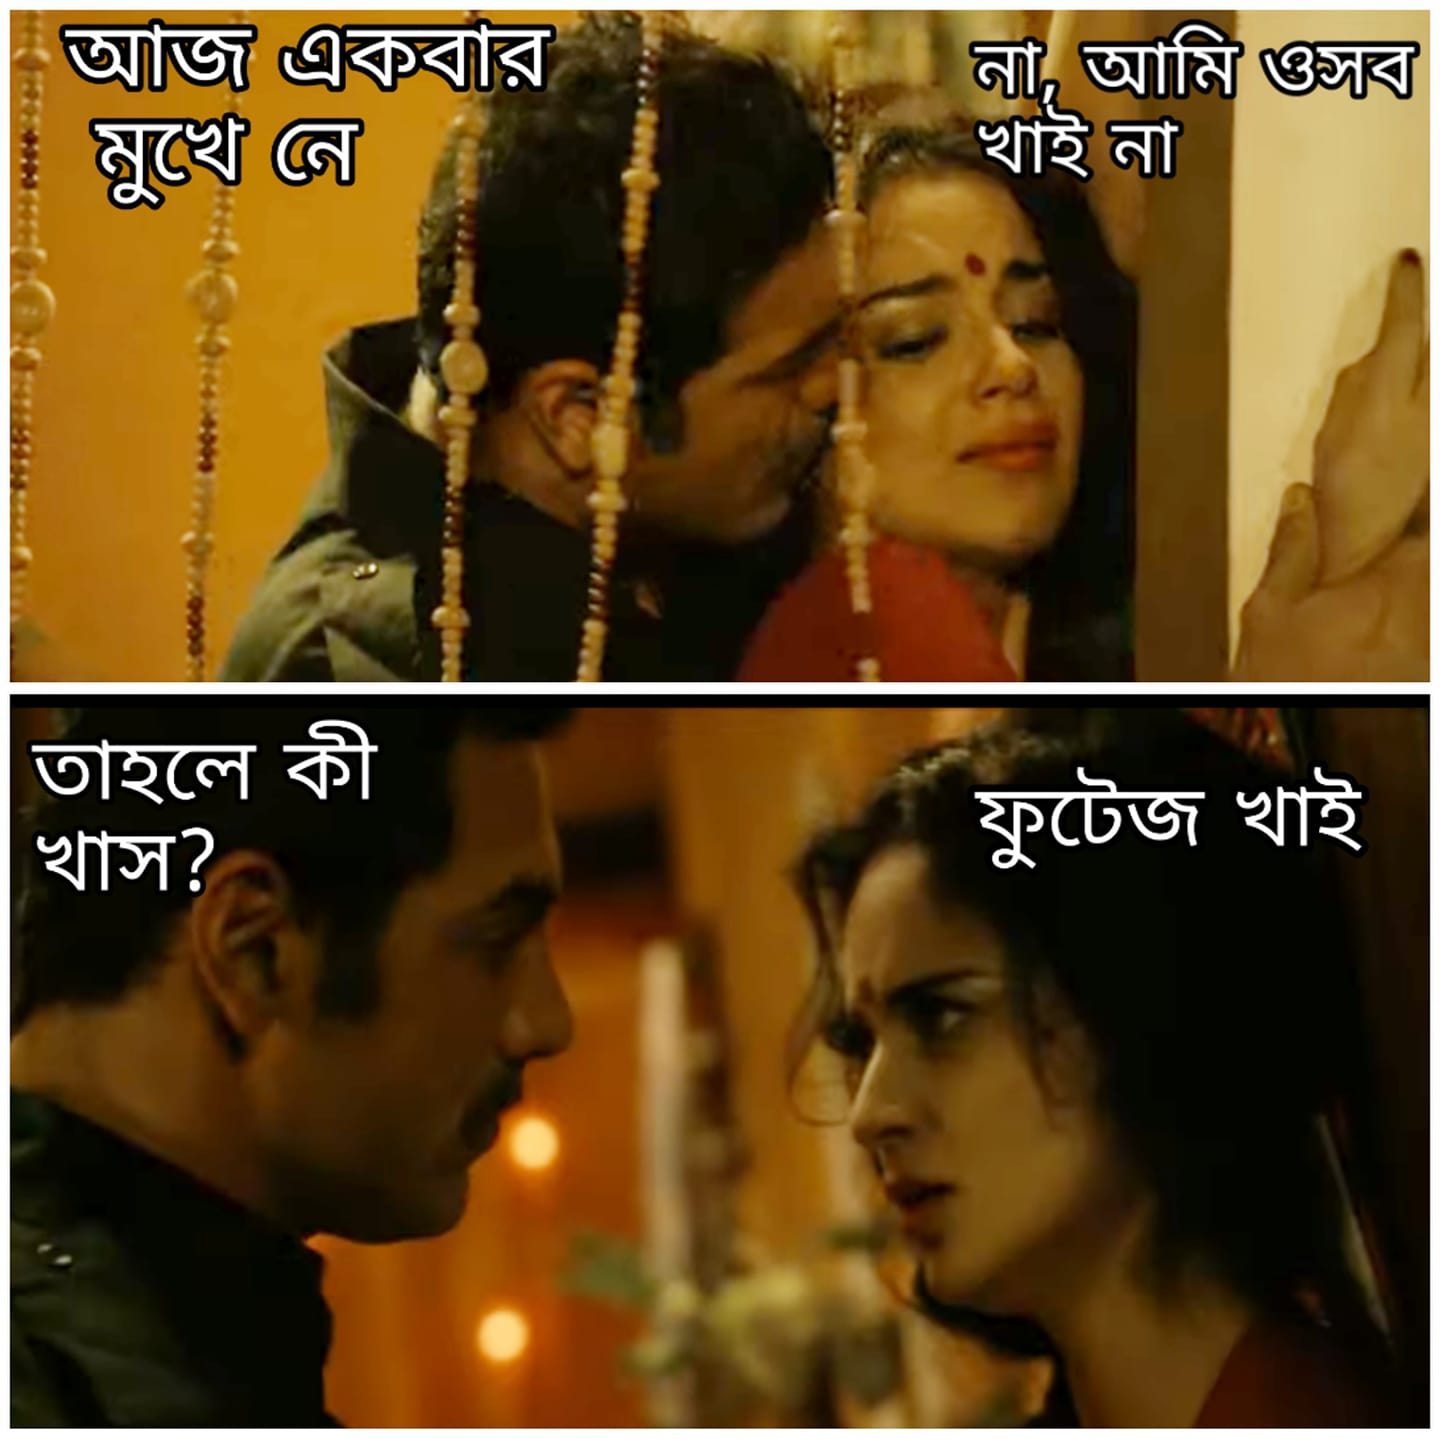
Caption: আজ একবার মুখে নে    না , আমি ওসব খাই না  তাহলে কী খাস ?     ফুটেজ খাই
Label: hate